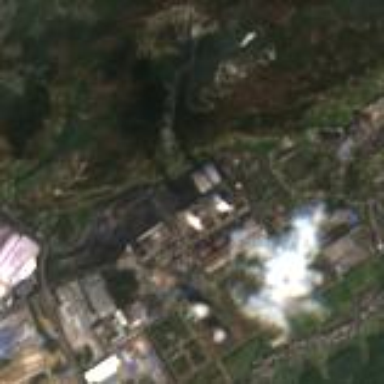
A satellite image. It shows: Industrial area with coal-powered plant.